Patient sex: M
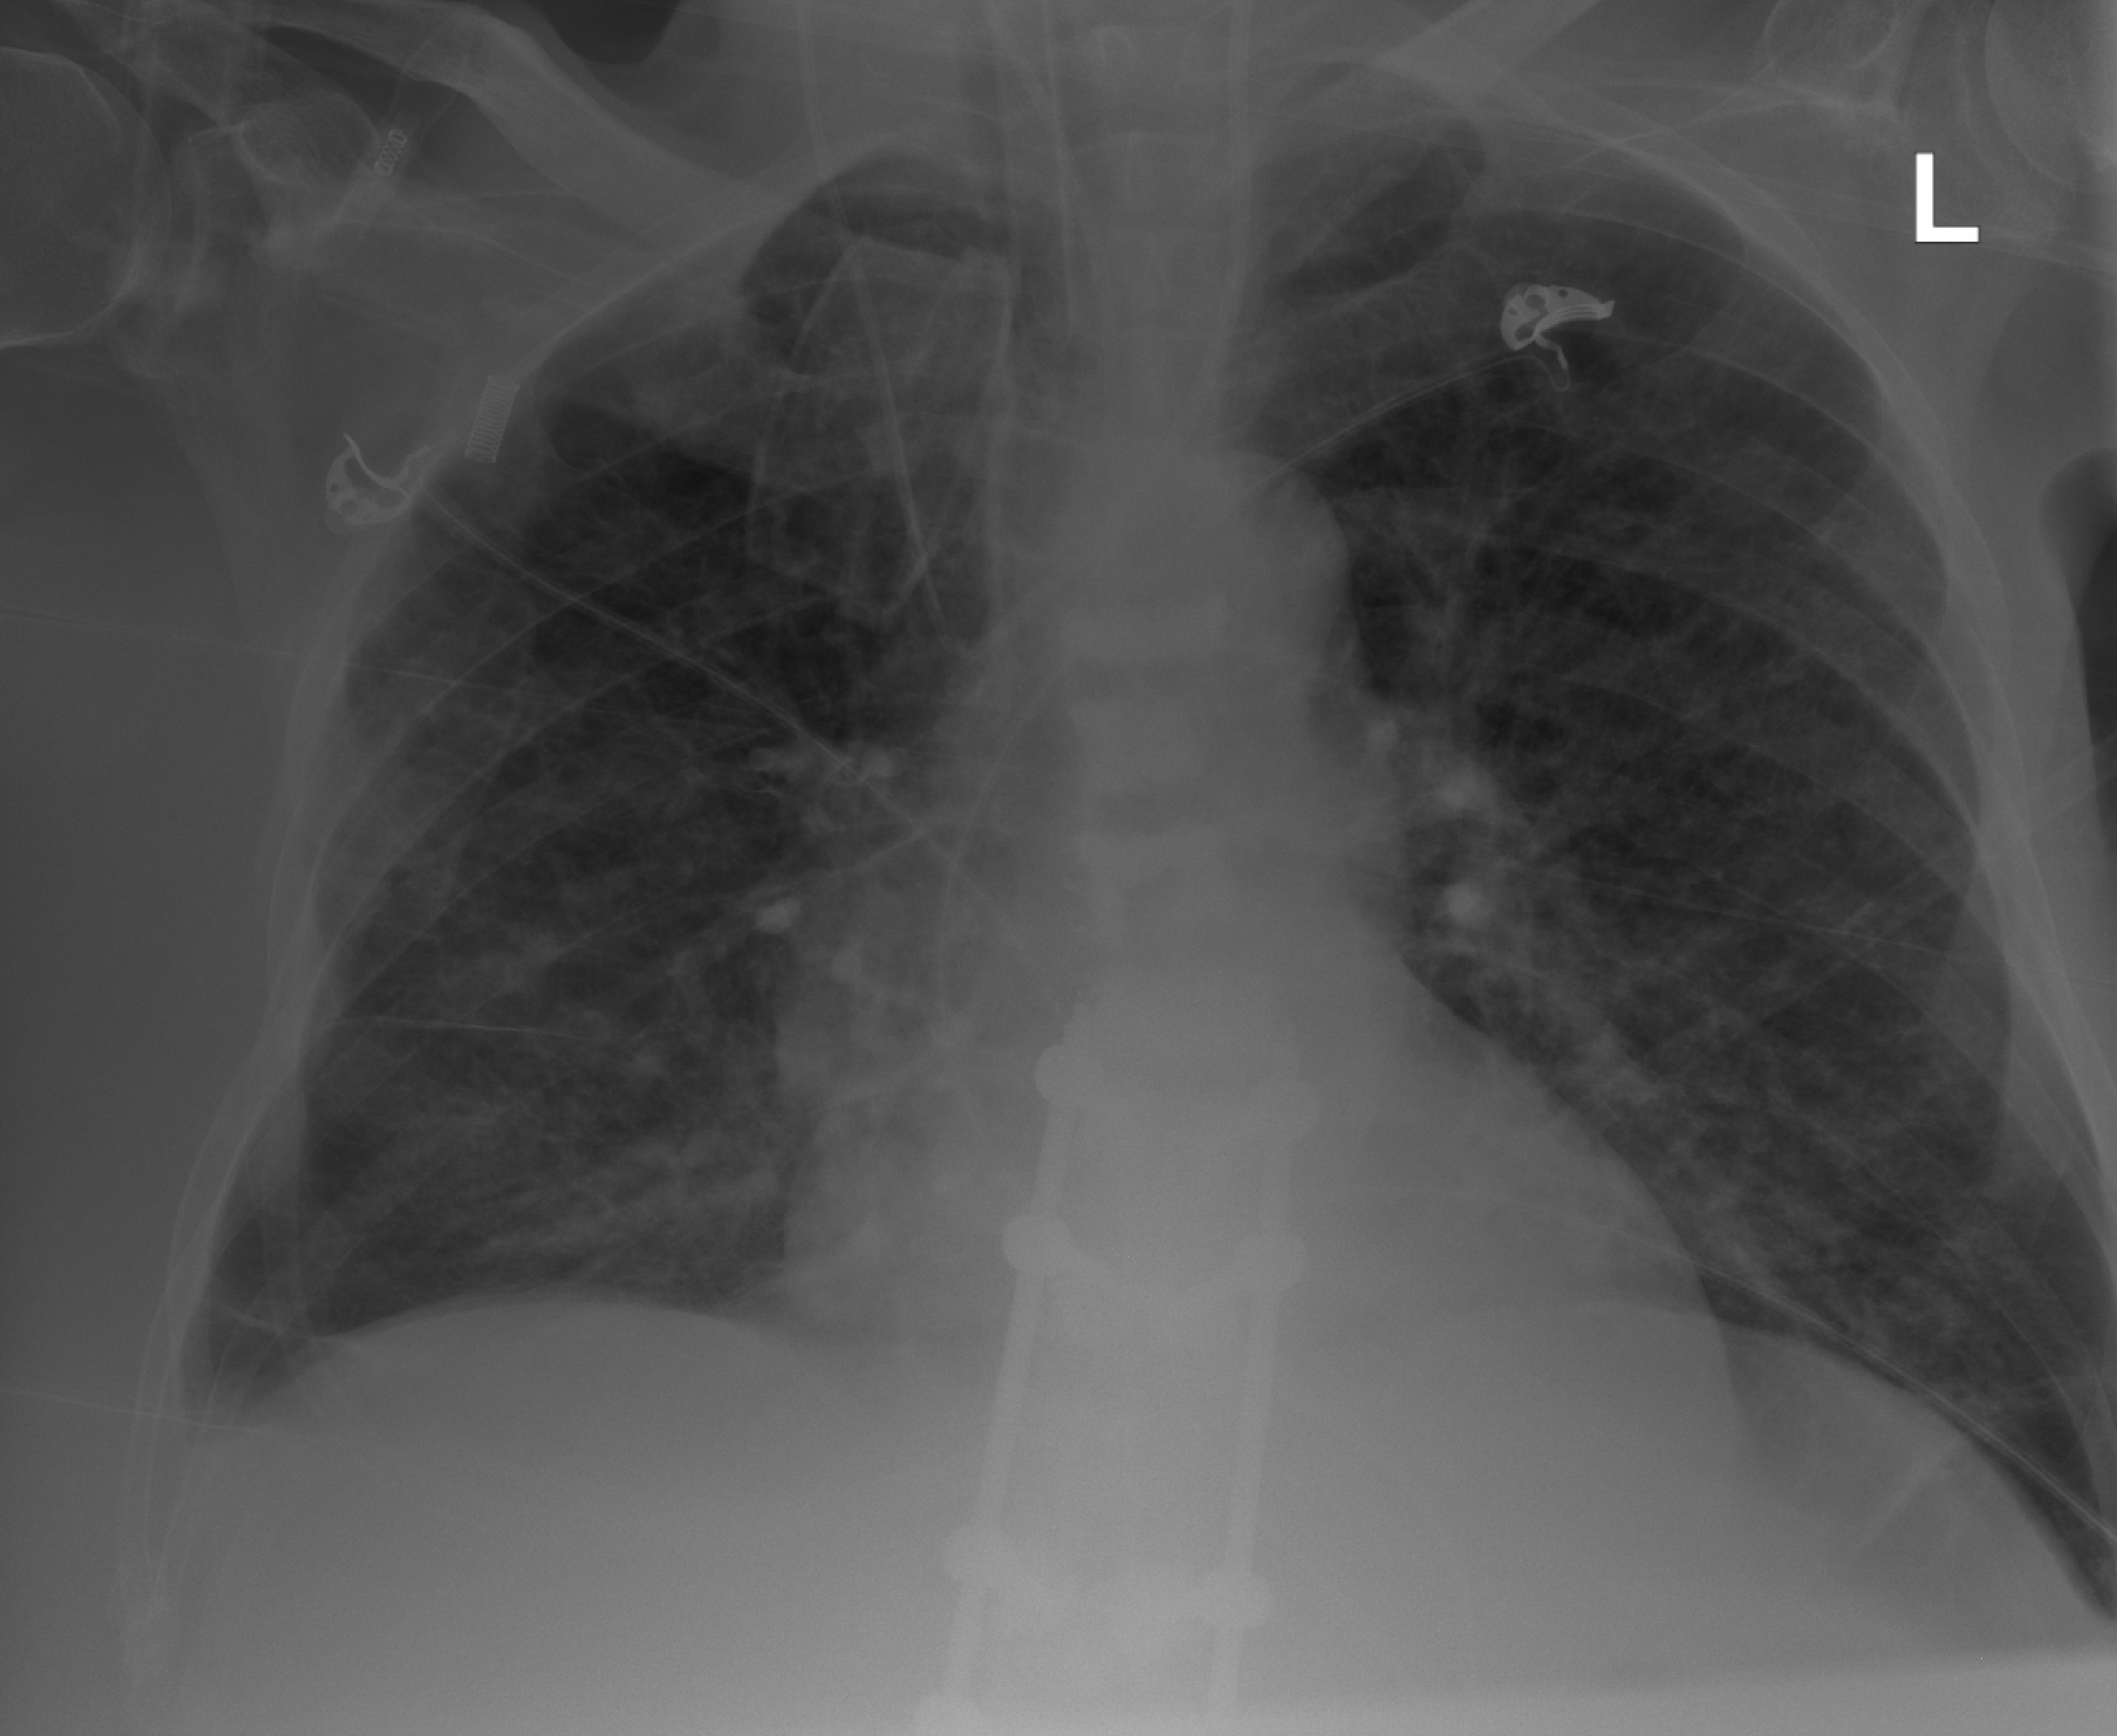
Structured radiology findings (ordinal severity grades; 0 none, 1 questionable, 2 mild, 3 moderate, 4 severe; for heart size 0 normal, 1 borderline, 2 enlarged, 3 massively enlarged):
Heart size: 0
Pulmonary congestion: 0
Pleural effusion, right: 2
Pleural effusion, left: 2
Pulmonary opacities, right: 2
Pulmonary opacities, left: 0
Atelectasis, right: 2
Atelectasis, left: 2